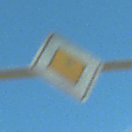
Verkehrszeichen: Vorfahrtsstrasse
Umgebung: Outdoor, Special
Tageszeit: Midday
Wetter: PartlyCloudy
Licht: Natural
Jahreszeit: NotSpecified
Kontrast: HighContrast